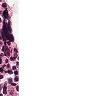
Metastatic tissue present: no